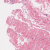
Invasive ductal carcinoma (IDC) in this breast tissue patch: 0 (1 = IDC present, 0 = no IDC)